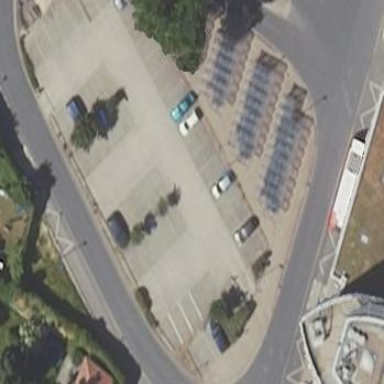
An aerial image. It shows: Bicycle parking area with stands.